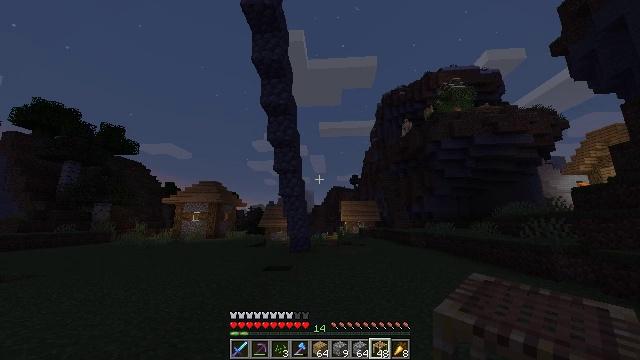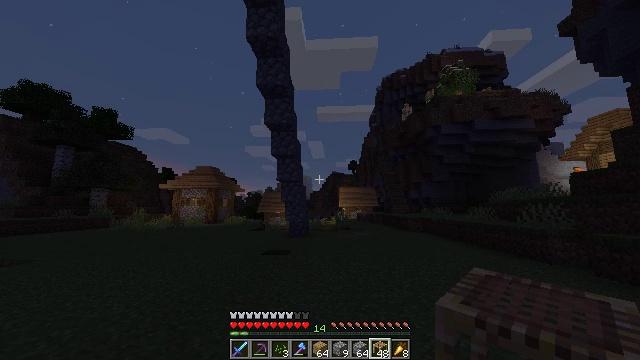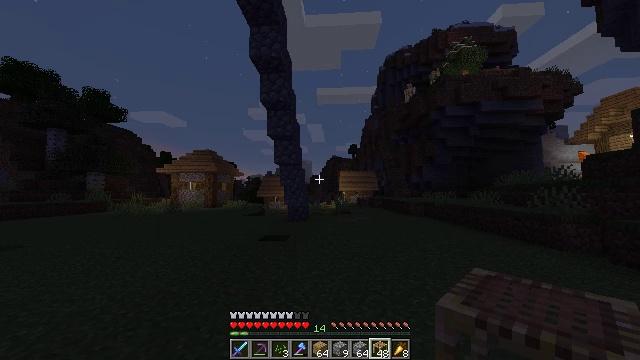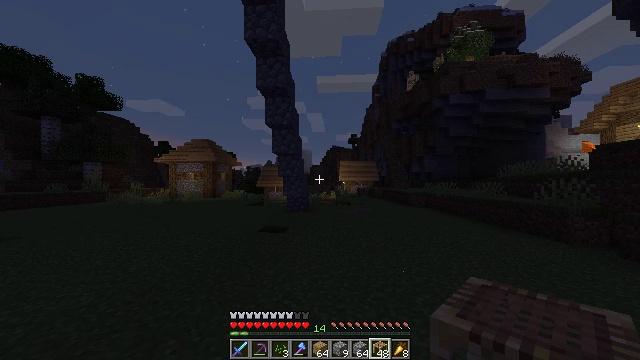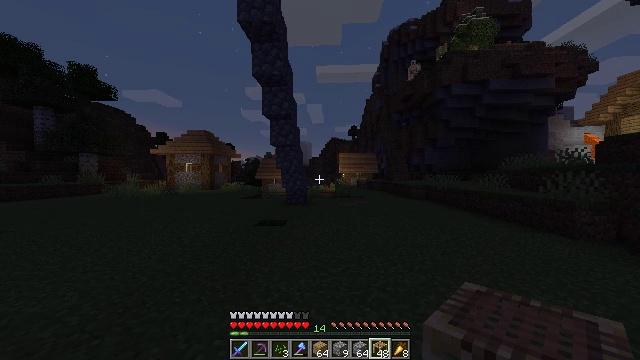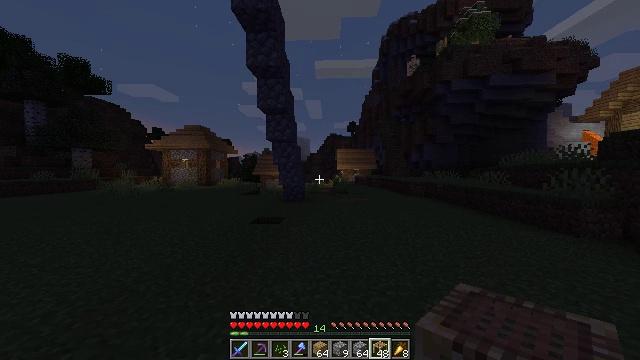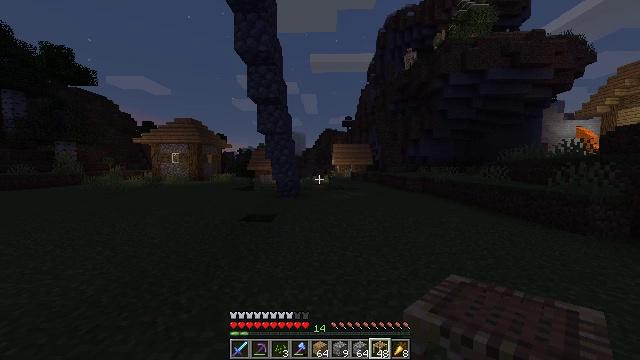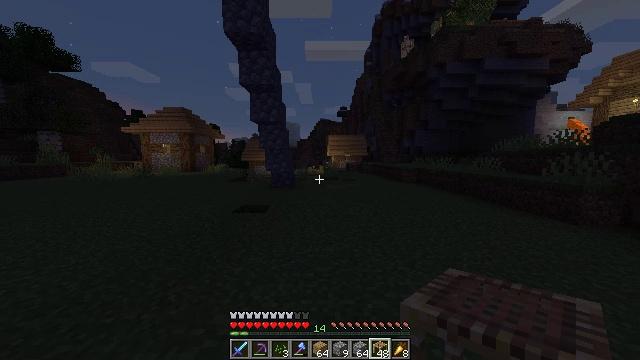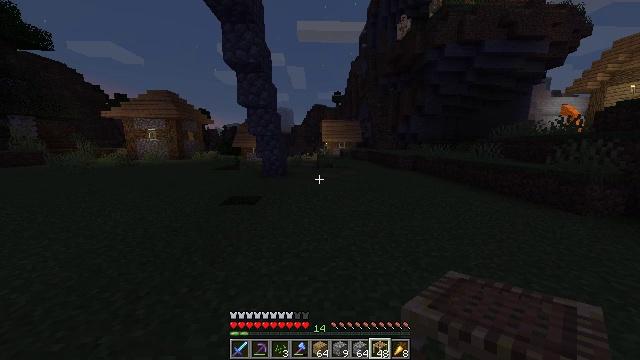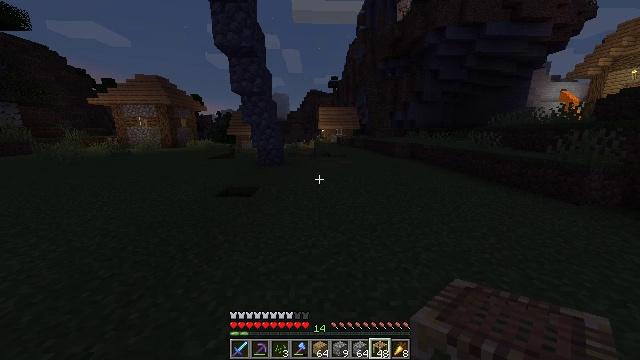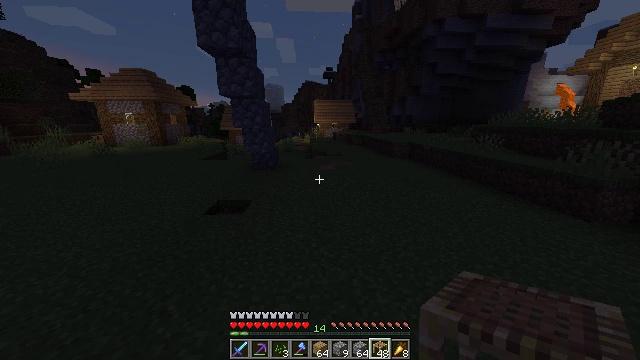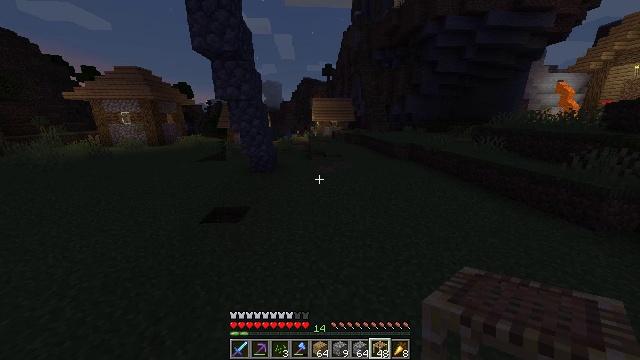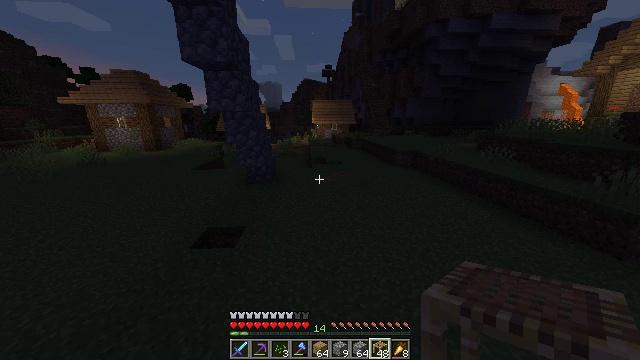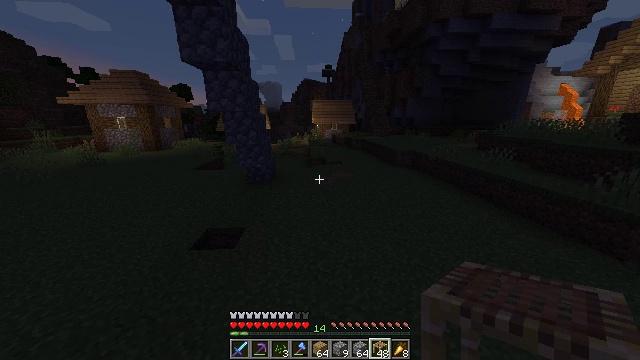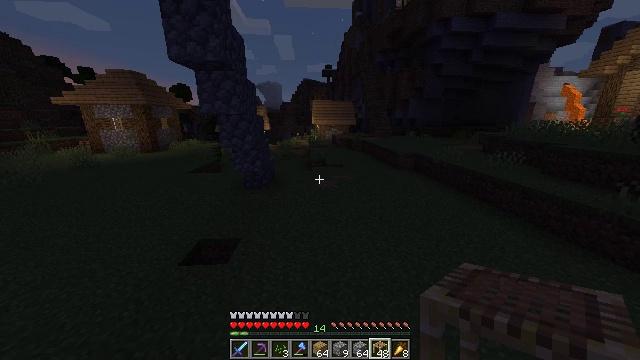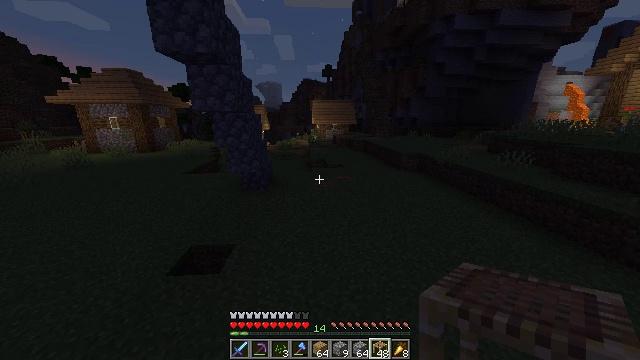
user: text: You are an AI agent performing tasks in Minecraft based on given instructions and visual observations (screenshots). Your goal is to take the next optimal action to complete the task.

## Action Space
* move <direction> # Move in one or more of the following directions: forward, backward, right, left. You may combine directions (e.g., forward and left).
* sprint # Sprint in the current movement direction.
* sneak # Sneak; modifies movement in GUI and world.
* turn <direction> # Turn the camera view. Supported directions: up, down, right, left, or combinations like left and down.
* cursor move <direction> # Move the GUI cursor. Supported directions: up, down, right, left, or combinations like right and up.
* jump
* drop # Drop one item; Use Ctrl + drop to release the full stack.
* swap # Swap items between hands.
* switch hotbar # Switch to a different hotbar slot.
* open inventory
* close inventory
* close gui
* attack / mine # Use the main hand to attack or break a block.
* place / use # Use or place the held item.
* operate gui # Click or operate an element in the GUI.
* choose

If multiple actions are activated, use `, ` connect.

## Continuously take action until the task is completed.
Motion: motion action
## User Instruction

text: Get spruce planks back into your inventory.
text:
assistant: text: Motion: move forward, sprint, turn down
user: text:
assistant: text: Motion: move forward, sprint, turn down
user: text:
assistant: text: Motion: move forward, sprint, turn down
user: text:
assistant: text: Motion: move forward, sprint, turn down
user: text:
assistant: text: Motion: move forward, sprint, turn down
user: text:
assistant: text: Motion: move forward, sprint, turn right and down
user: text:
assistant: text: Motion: move forward, turn right and down
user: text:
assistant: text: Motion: move forward, turn right and down
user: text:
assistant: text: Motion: move forward, turn down, jump
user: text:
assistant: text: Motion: move forward, turn right and down, jump
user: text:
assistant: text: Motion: move forward, jump
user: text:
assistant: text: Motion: move forward, jump
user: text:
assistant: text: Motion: move forward, jump
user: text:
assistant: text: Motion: move forward, jump
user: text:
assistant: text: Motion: move forward, jump
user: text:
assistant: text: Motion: move forward, jump
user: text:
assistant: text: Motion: move forward, jump
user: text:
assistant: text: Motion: move forward, jump
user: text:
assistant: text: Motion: move forward, jump
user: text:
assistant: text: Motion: move forward, jump
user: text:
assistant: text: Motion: move forward, sprint, jump
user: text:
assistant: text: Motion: move forward, sprint, jump
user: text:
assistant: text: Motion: move forward, sprint, jump
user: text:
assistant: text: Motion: move forward, sprint, jump
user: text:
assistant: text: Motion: move forward, sprint, jump
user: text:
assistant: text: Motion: move forward, sprint, jump
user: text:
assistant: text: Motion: move forward, jump
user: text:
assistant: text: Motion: move forward, jump
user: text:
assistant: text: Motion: move forward, jump
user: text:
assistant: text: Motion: move forward, jump